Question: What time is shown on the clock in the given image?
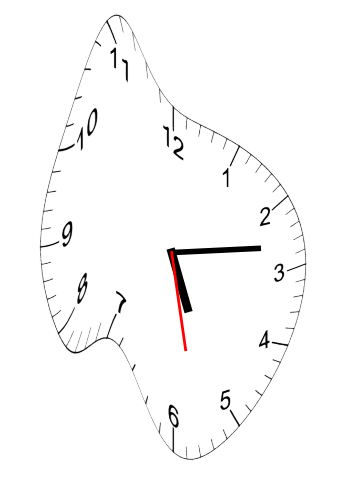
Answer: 05:13:28